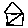
Label: house